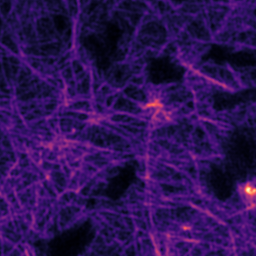
Label: Super-resolution F-actin image